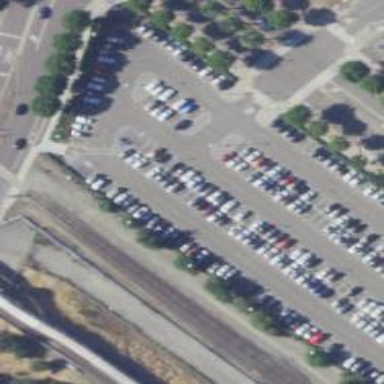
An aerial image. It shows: Parking space.